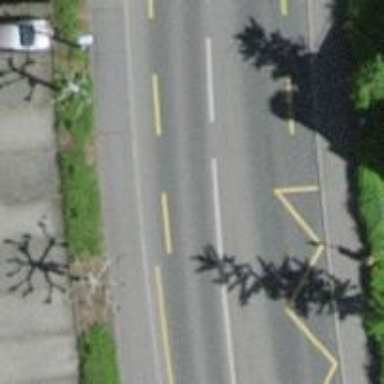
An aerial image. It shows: Bus stop equipped with public transport stop position.